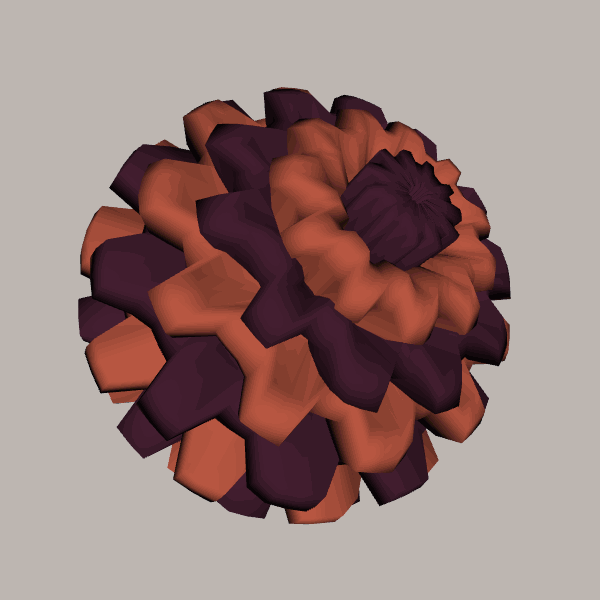
Background: light